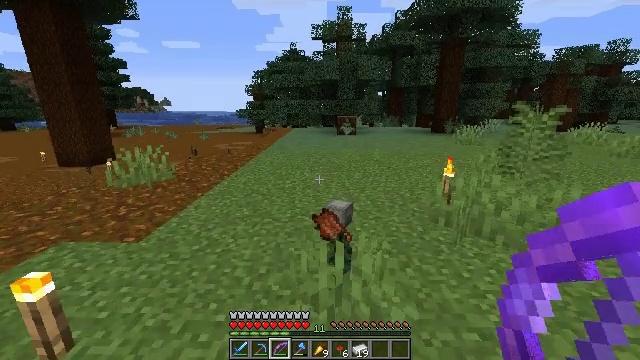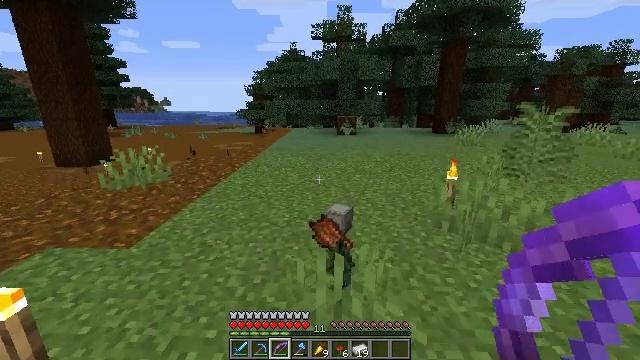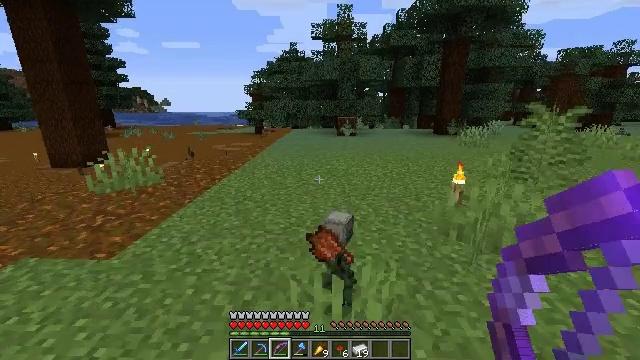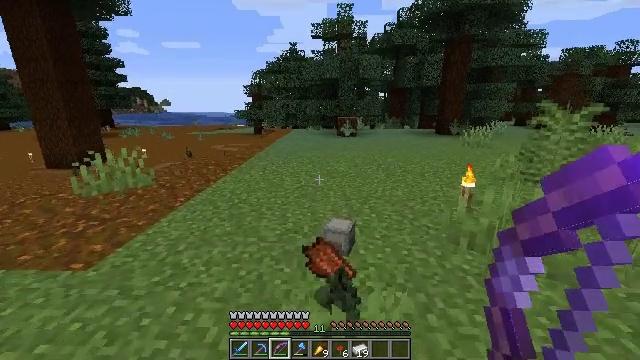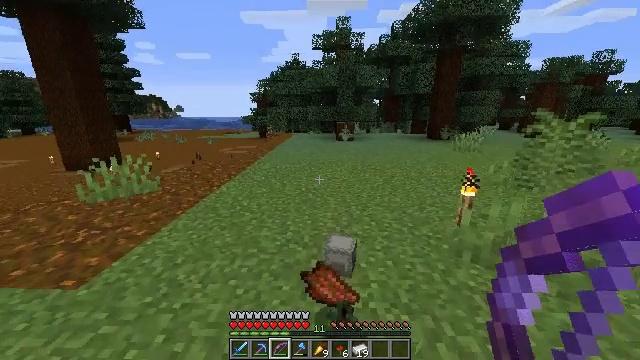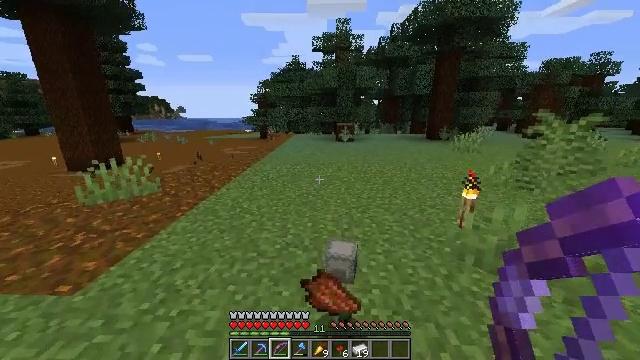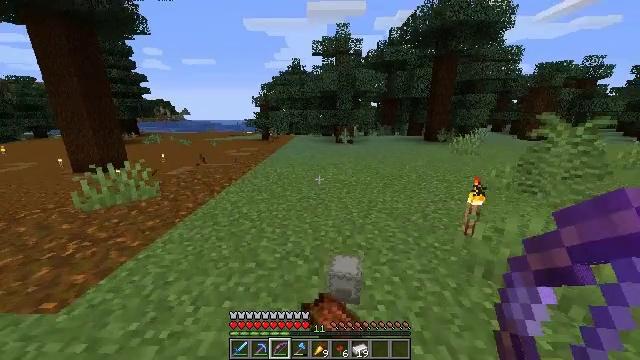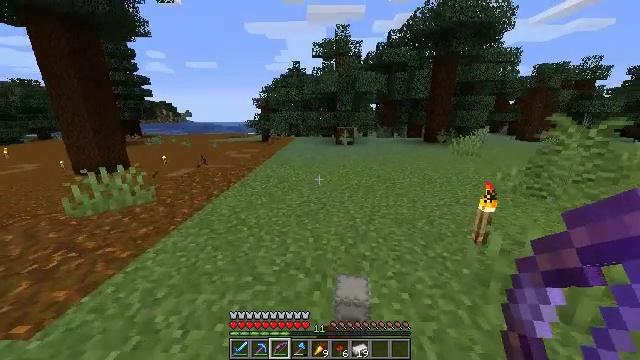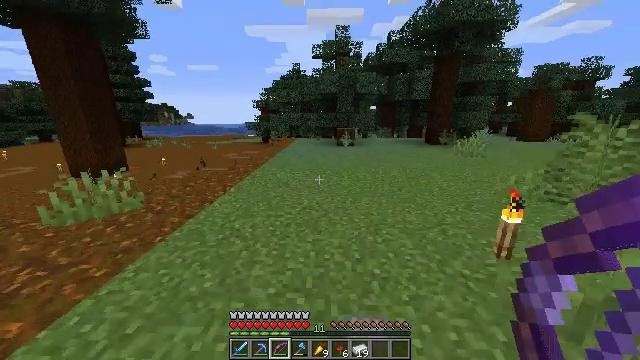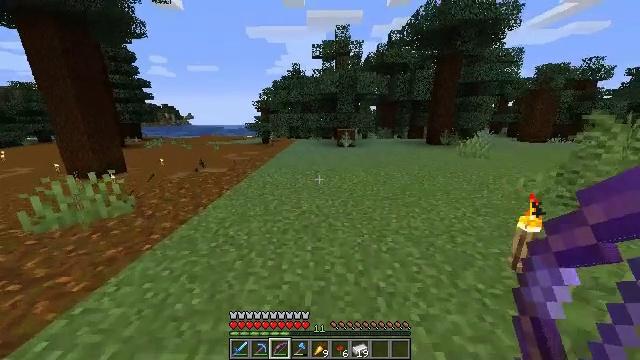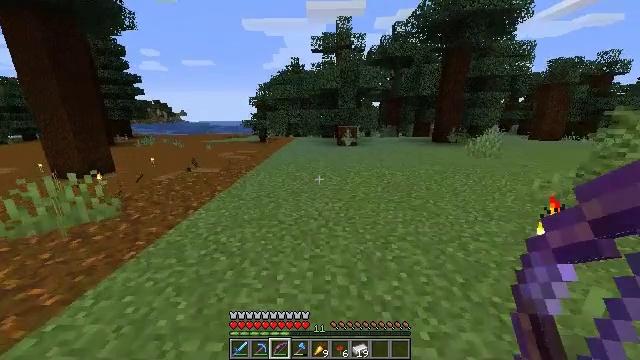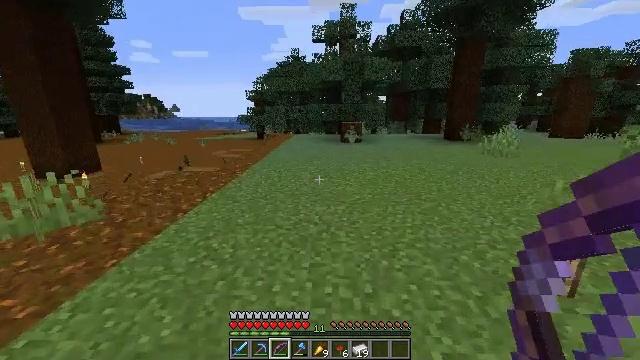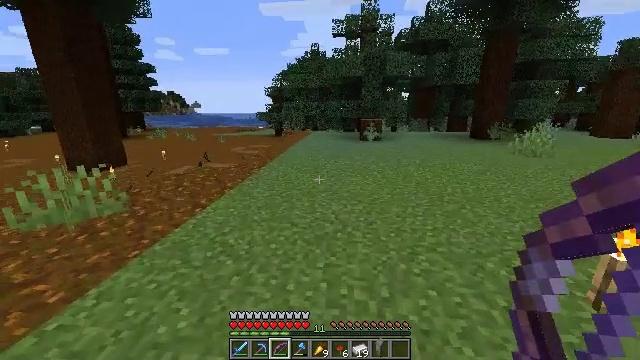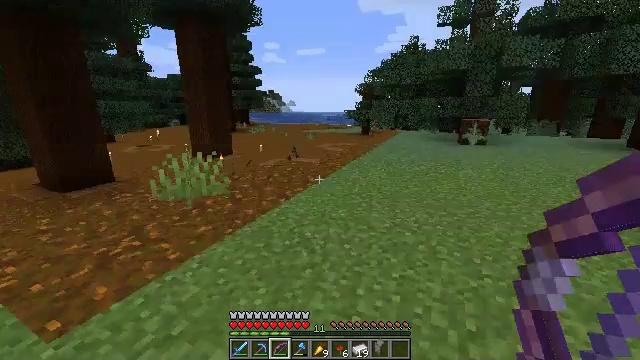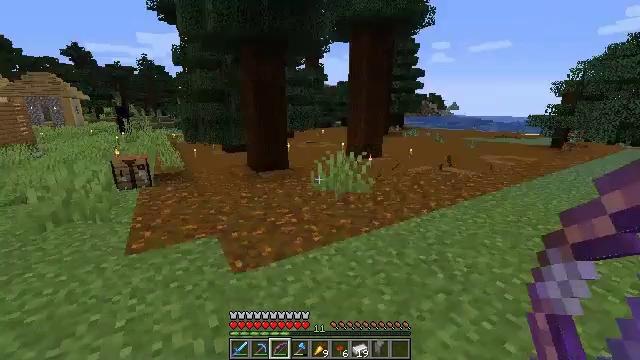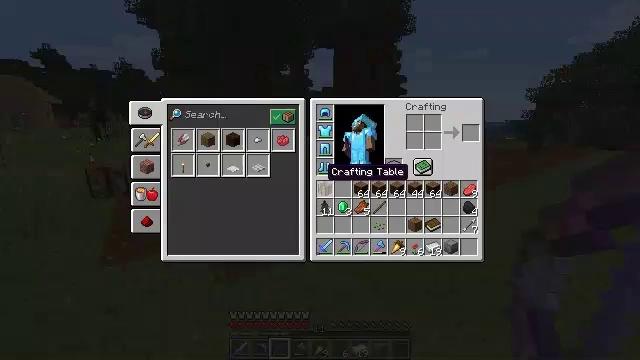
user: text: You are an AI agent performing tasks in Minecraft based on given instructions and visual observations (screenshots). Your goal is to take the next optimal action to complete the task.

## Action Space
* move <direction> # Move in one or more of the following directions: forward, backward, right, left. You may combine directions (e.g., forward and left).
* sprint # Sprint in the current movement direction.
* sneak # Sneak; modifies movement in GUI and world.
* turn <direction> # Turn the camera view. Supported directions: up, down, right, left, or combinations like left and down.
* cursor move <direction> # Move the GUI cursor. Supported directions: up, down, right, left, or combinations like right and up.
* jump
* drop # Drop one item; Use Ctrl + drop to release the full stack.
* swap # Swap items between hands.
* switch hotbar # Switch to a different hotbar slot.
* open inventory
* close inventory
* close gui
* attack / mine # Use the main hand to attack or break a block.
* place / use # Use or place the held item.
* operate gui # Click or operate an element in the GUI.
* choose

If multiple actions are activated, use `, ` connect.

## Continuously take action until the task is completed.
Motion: motion action
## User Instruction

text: Drop a stripped spruce log.
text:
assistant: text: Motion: move forward, attack / mine
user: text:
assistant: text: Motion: move forward, attack / mine
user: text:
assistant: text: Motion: move forward, sprint, attack / mine
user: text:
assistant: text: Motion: move forward, attack / mine
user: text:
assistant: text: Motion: move forward, attack / mine
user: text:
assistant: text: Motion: move forward, attack / mine
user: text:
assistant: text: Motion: move forward, attack / mine
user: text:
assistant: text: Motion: move forward, attack / mine
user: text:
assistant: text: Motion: attack / mine
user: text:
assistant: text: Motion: attack / mine
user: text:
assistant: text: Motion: attack / mine
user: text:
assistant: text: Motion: turn left, attack / mine
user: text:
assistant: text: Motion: turn left, attack / mine
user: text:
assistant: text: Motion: turn left, attack / mine
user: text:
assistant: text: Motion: turn right and up, attack / mine, open inventory
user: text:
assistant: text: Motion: operate gui, open inventory
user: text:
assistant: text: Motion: operate gui, open inventory
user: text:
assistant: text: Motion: operate gui
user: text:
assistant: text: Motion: cursor move right, operate gui
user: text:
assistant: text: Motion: cursor move right, operate gui
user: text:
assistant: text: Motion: cursor move right and down, operate gui
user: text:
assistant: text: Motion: operate gui
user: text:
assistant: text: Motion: operate gui
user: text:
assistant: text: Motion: operate gui
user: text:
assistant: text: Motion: operate gui
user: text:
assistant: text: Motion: sprint, cursor move down, operate gui
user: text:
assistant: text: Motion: sprint, operate gui
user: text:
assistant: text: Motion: sprint, operate gui
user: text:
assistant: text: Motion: sprint, operate gui
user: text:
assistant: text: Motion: sprint, operate gui